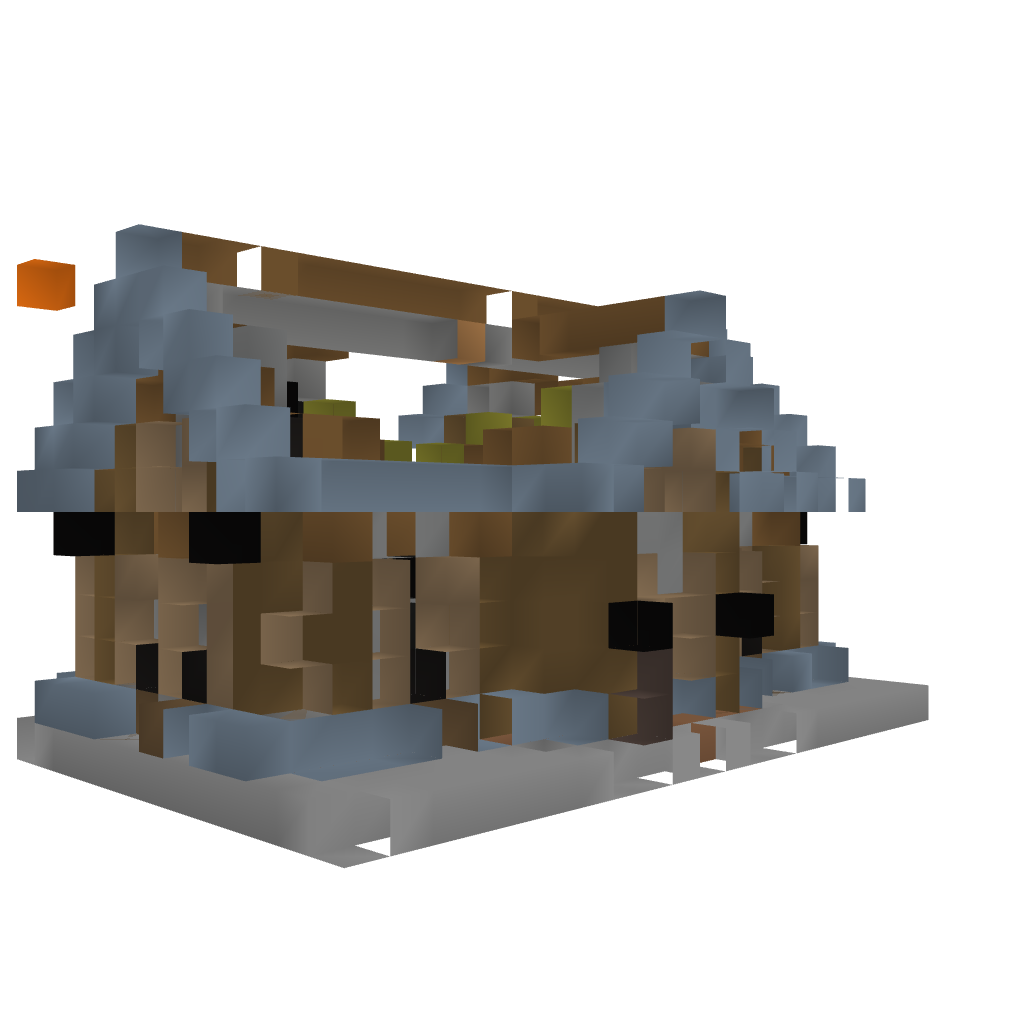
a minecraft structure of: Small Cozy House